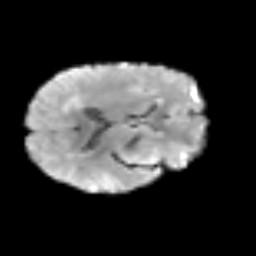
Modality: T2w
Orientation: axial
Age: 71
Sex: female
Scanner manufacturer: siemens
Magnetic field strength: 3 T
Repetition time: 3.2 s
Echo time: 0.081 s